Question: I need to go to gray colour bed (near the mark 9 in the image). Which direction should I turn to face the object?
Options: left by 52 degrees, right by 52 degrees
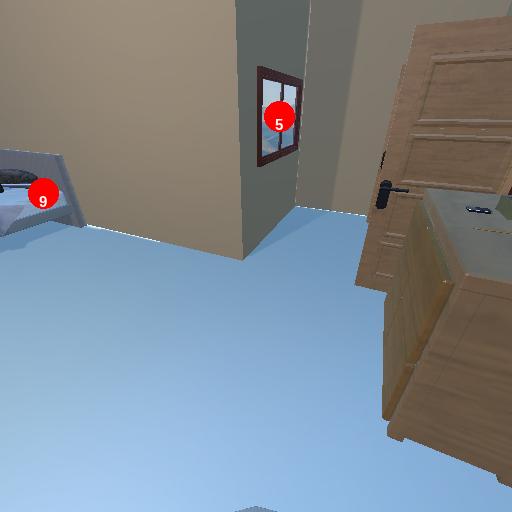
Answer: left by 52 degrees